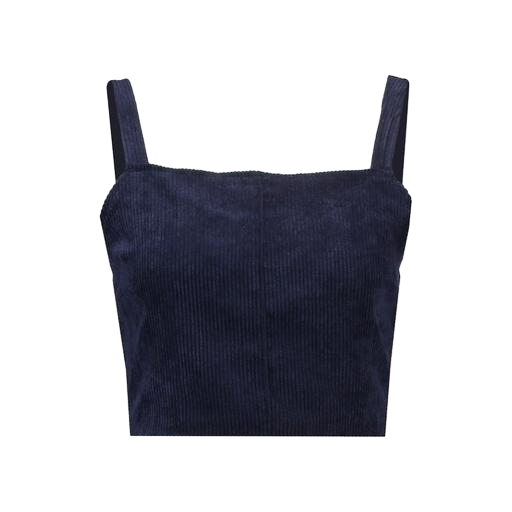
blue square neck crop top, blue strappy crop top, dark blue tank, white background